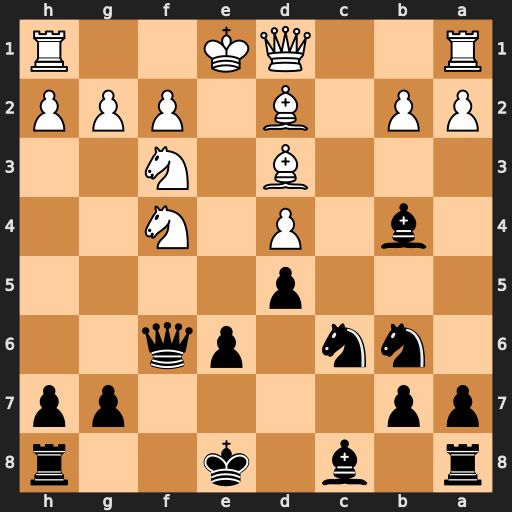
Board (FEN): r1b1k2r/pp4pp/1nn1pq2/3p4/1b1P1N2/3B1N2/PP1B1PPP/R2QK2R
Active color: b
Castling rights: KQkq
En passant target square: -
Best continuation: Qxf4 Bxb4 Nxb4